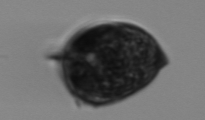
Label: Prorocentrum_micans